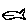
Label: fish